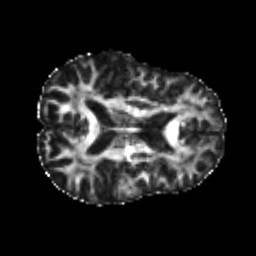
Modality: FA
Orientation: axial
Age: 22
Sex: female
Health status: healthy
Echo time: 0.074 s